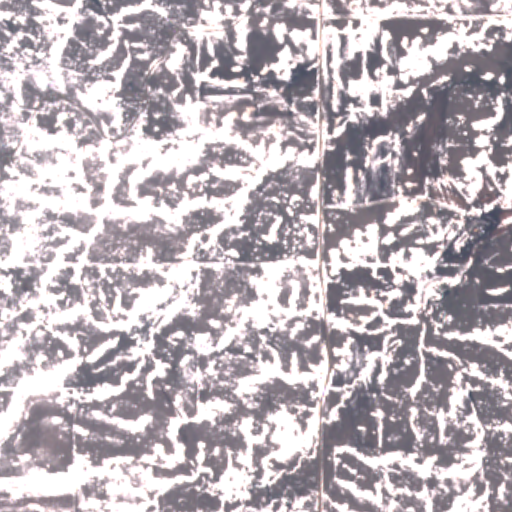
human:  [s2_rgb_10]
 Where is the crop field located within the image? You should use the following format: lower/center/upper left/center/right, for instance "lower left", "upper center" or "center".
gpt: The crop field is located in the center right of the image.
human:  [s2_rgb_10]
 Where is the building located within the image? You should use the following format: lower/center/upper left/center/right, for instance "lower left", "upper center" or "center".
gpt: The building is located in the center right of the image.
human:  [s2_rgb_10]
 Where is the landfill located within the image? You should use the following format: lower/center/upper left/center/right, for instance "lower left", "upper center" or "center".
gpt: There is no landfill in the image.